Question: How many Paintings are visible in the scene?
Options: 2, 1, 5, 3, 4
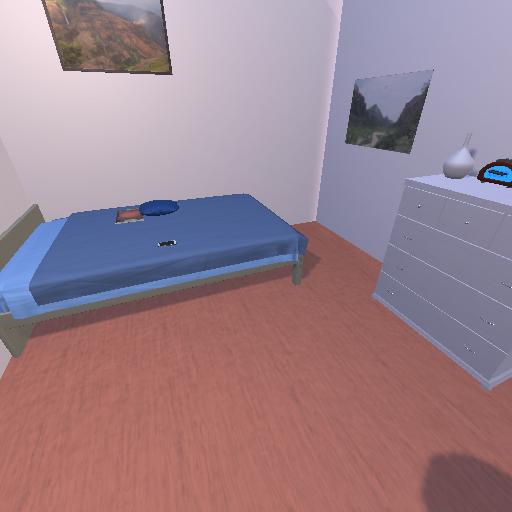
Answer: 2